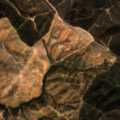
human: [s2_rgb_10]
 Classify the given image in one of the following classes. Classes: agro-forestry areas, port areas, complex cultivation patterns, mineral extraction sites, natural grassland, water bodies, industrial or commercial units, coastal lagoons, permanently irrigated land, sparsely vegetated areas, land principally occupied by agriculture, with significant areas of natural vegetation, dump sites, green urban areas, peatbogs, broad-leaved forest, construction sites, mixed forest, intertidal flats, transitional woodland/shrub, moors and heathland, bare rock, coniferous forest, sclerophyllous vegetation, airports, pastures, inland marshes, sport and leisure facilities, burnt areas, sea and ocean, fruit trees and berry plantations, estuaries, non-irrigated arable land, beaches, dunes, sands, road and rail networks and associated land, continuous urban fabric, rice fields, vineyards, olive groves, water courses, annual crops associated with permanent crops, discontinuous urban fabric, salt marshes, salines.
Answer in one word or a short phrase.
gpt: broad-leaved forest, sclerophyllous vegetation, transitional woodland/shrub